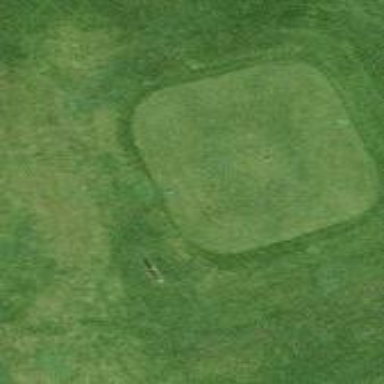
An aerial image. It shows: Grassy area designated as golf tee.